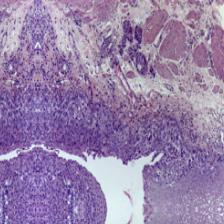
Diagnosis: OSCC